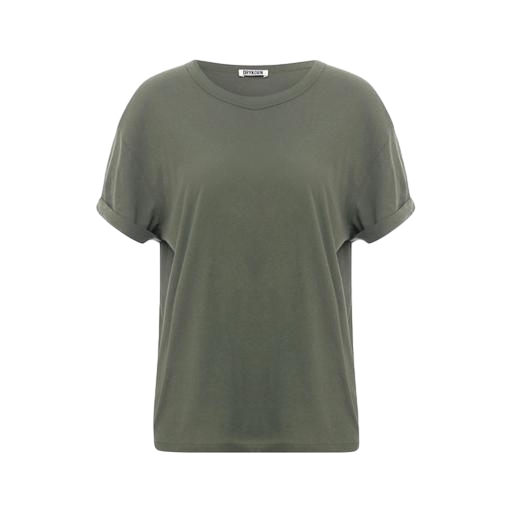
boxy fit t-shirt, loose fit t-shirt, army green t-shirt, white background